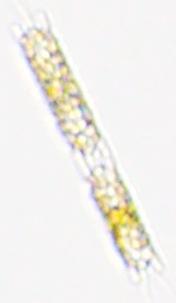
Label: Odontella